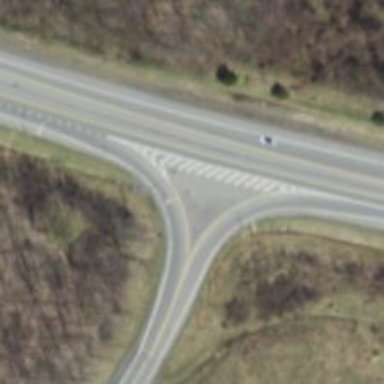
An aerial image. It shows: Trunk link highway.